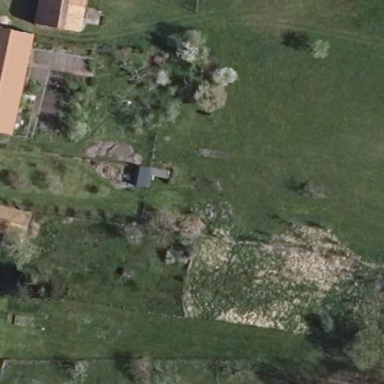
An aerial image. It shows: Allotments area.